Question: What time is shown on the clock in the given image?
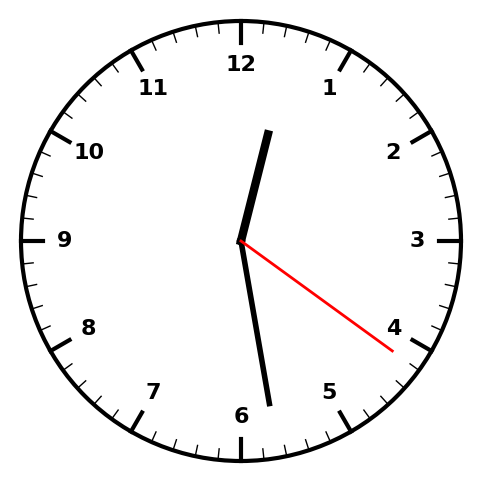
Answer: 12:28:21